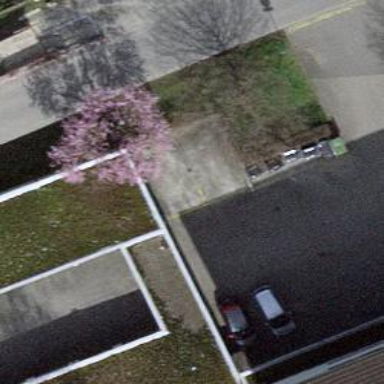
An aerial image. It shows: View of roof of building.